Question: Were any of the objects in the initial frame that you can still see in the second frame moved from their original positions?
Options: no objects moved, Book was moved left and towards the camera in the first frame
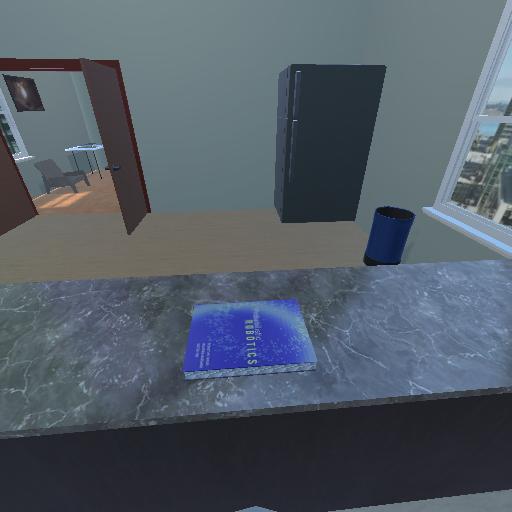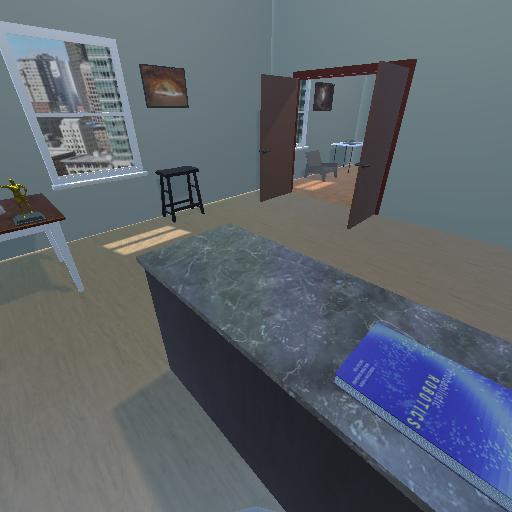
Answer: no objects moved